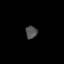
Tissue: lung
Cell type: T cells
Senescence score: 0.2421
Nuclear area (px): 144
Mean DAPI intensity: 79.833